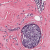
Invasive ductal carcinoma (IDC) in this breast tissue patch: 0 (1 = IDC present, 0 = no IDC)